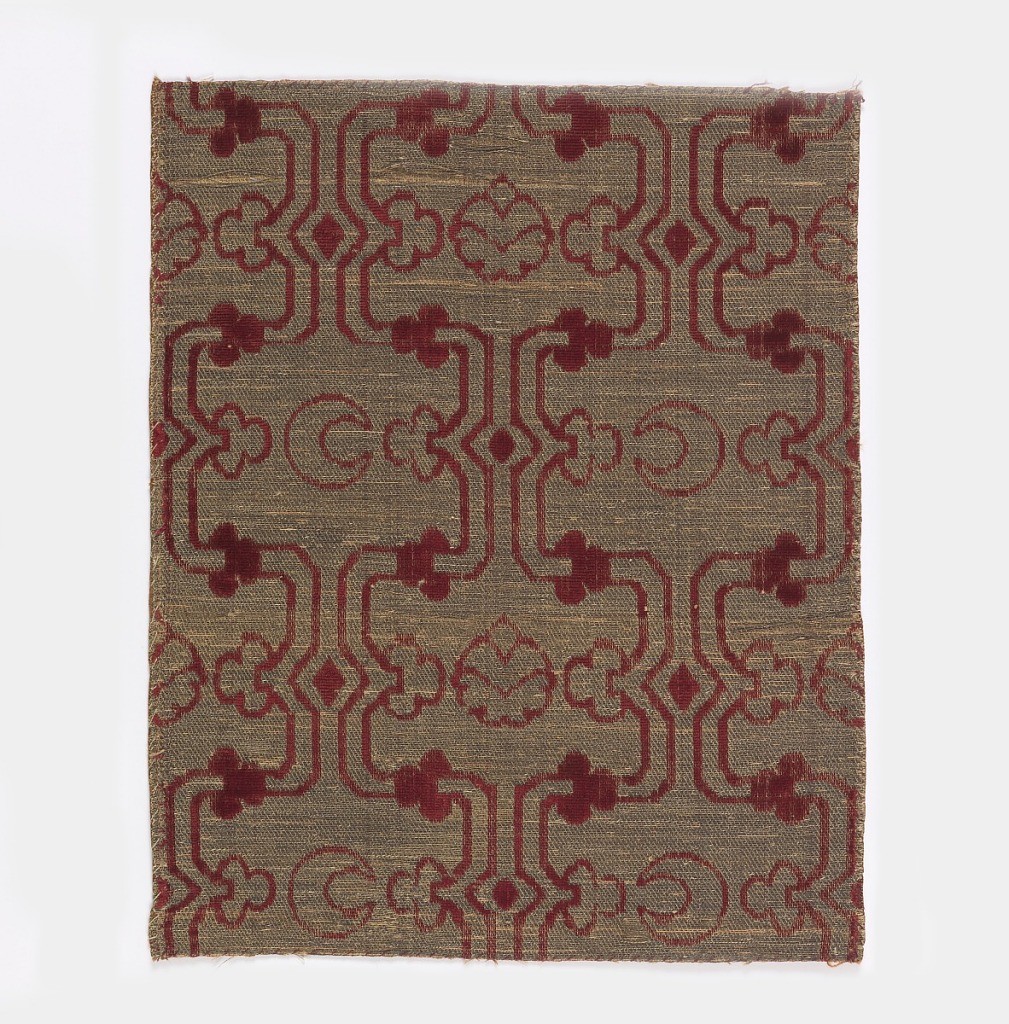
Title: Fragment
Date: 17th century
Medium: silk, metallic Technique: woven supplementary pile (velvet)
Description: Strap motif with crescents and lotus buds in metallic and red.